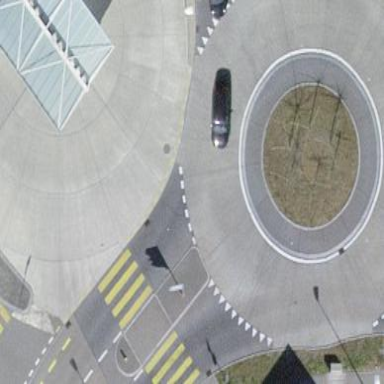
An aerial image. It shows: Secondary road with asphalt surface leading to roundabout.